Question: I have a form on a webpage which is to be used to filter through a database depending on what the user enters:

An Ajax call to a database returns the count of properties in real time which are satisfied by the query:
'''
$query = "
SELECT
*
FROM
first_page_data
WHERE
((((acos(sin((".$lat."*pi()/180)) * sin(('geo_lat1'*pi()/180))+cos((".$lat."*pi()/180)) * cos(('geo_lat1'*pi()/180)) * cos(((".$lon."- 'geo_lon1')* pi()/180))))*180/pi())*60*1.1515) * 1.609344) < ".$range."
AND
value_min >= " . $valmin . "
AND
value_max <= " . $valmax . "
AND
bed_min >= " . $bedmin . "
AND
bed_max <= " . $bedmax;
$result = mysql_query($query, $first_data);
$number = mysql_num_rows($result);
echo $number;
'''
This works fine, and all works as I want. However I now want to do "something" with the results (eg show them all in a table when a button is clicked, show them on a google map, etc). How do I store the results of this query for use on another webpage? I cant re-query the database on another page because the results are dependant on the users input on this form.
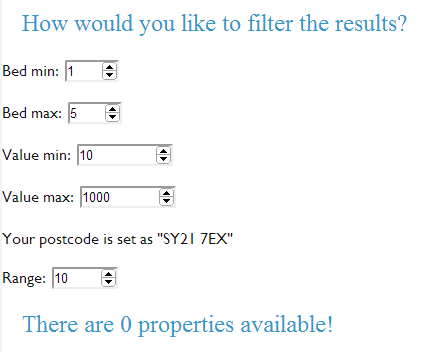
Answer: You can store them in a temporary session. I actually do not advocate this approach but without knowing your entire env should provide a resolution.
'''
$result = mysql_query($query, $first_data);
while($row = mysql_fetch_assoc($result)) {
$_SESSION['store'][] = $row;
}
'''
I would also highly suggest migrating to using mysqli if you can and once you have finished with this you can wipe it out by using
'''
unset($_SESSION['store']);
'''
If your result set is massive I do not recommend storing it in a temp session. Store it into a file as a json array.
'''
while($row = mysql_fetch_assoc($result)) {
$rows[] = $row;
}
file_put_contents($unique_var . '.txt', json_encode($rows));
'''
You will need to set a unique value that so you can retrieve the correct file later. Wipe out the file once finished with by using:
'''
unlink($unique_var . '.txt');
'''
So what about future proofing this? SESSION storage is easier but with a massive result set and a lot of users this could be very resource hungry, so try this:
'''
$result = mysql_query($query, $first_data);
while($row = mysql_fetch_assoc($result)) {
$rows = $row;
}
if(count($rows) < 51) {
$_SESSION['store'] = $rows;
} else {
file_put_contents($unique_var . '.txt', $rows);
}
'''
And you could later access it like this:
'''
if(!isset($_SESSION['store'])) {
$contents = file_get_contents($unique_var . 'txt');
unlink($unique_var . '.txt');
} else {
$contents = $_SESSION['store'];
unset($_SESSION['store']);
}
'''
This way you will always purge the session and temp file as quickly as possible.